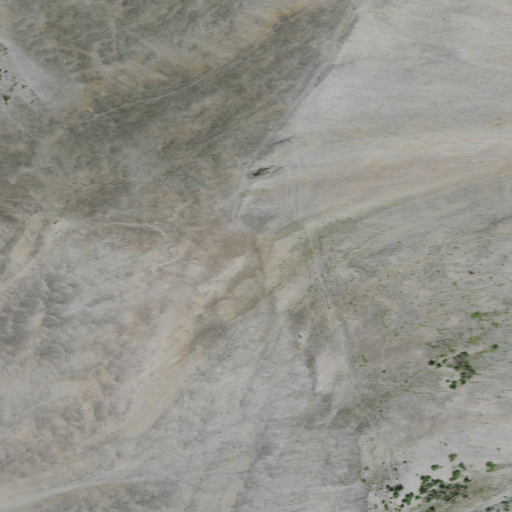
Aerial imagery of mountain in Montana named Cinnamon Peak containing grassland, shrub, and barren land